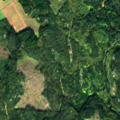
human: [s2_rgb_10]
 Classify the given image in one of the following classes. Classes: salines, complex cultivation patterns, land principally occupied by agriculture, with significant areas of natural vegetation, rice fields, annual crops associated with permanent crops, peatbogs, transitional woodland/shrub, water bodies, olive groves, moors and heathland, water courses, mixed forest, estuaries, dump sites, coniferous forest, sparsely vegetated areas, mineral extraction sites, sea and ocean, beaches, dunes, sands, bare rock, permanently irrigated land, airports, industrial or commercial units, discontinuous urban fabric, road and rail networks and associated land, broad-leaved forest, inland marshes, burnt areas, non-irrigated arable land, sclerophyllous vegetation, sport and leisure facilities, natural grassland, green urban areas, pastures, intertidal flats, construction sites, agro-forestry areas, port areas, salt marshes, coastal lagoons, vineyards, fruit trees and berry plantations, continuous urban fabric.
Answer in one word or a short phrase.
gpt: non-irrigated arable land, coniferous forest, mixed forest